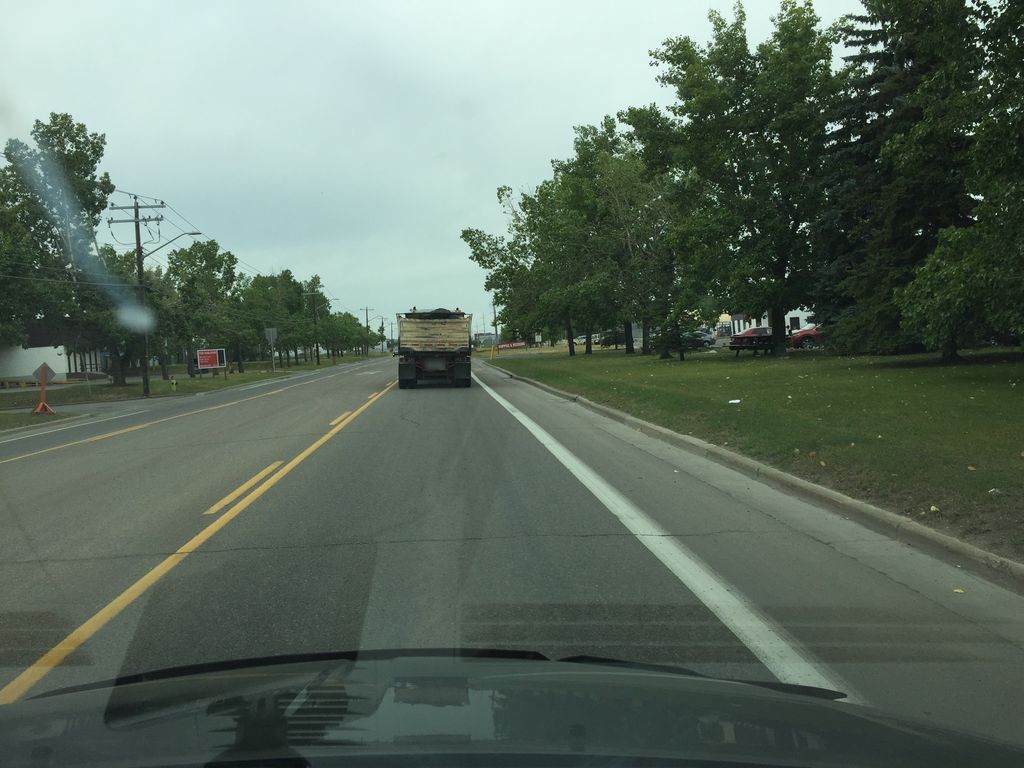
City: calgary